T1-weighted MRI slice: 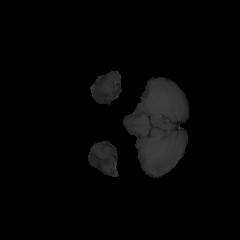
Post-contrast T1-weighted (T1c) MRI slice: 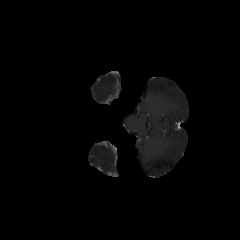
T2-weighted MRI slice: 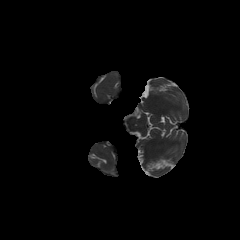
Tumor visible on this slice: no